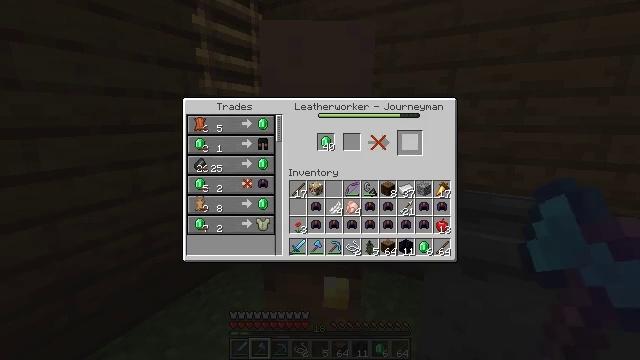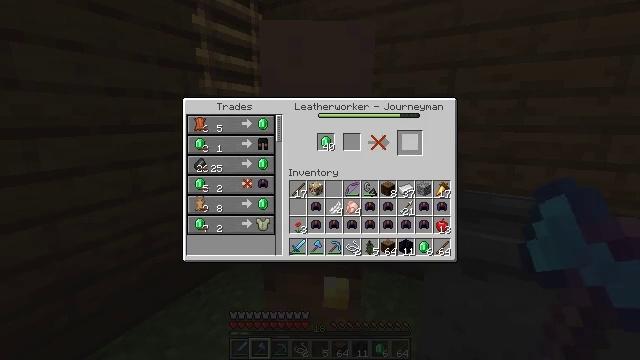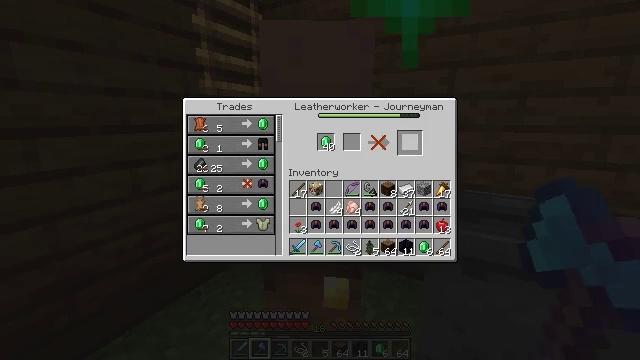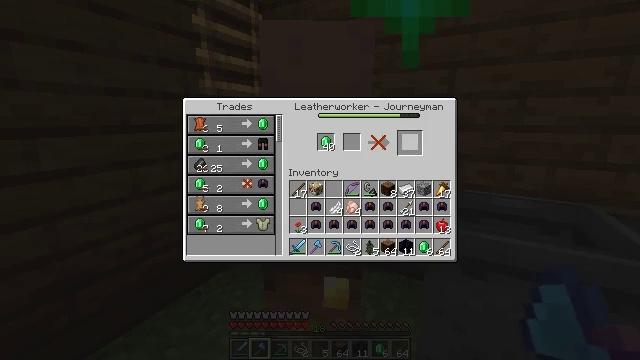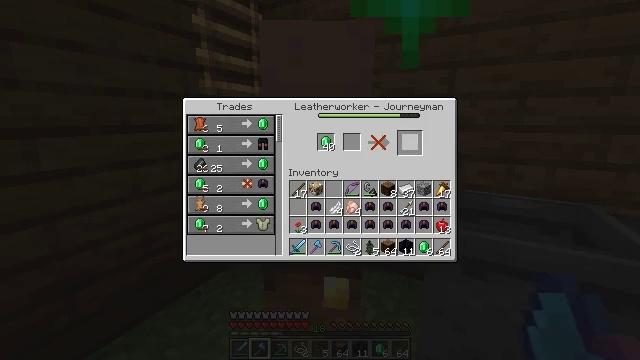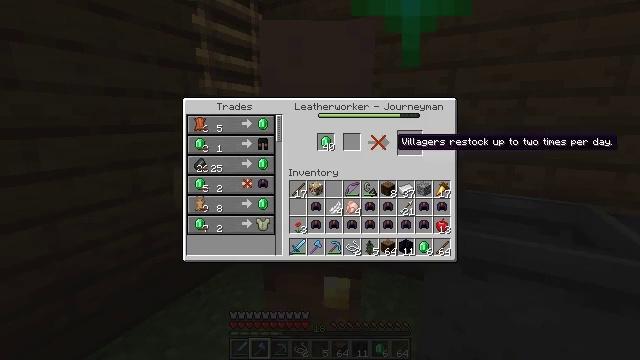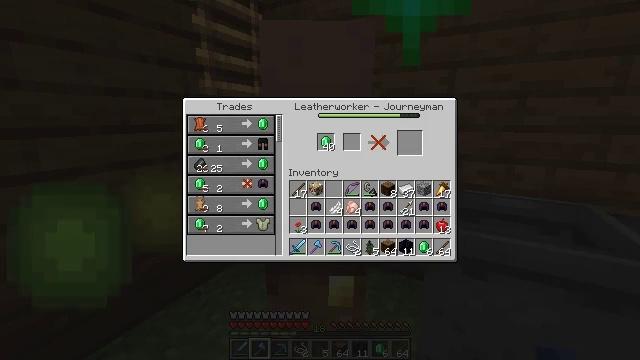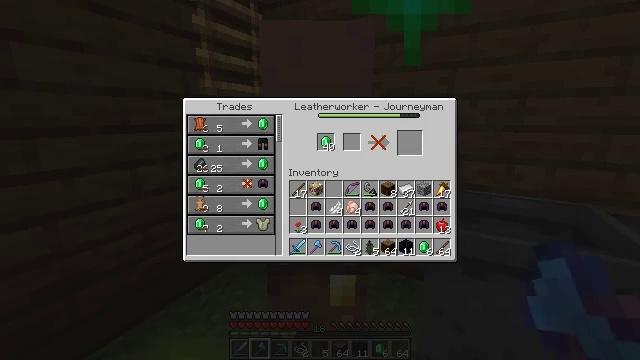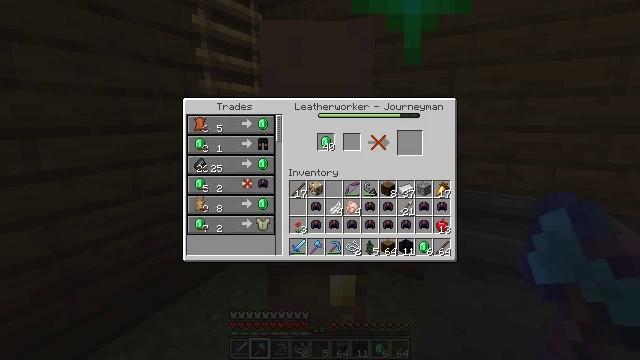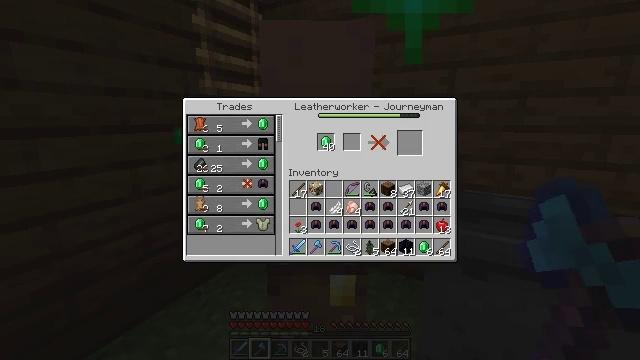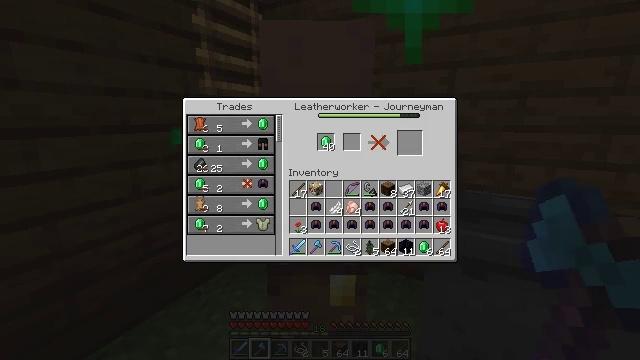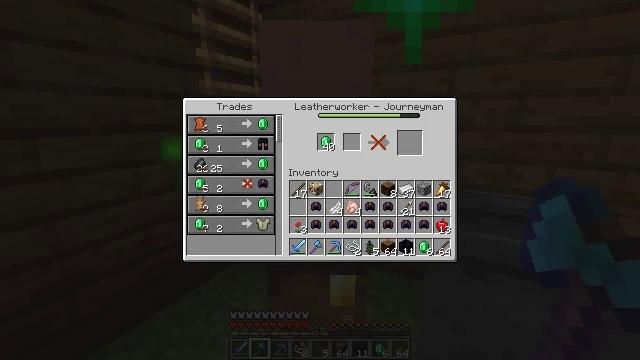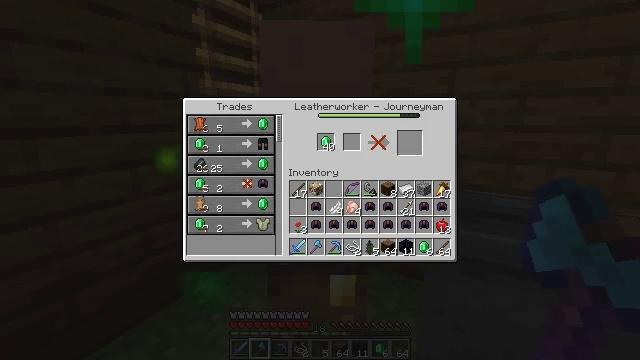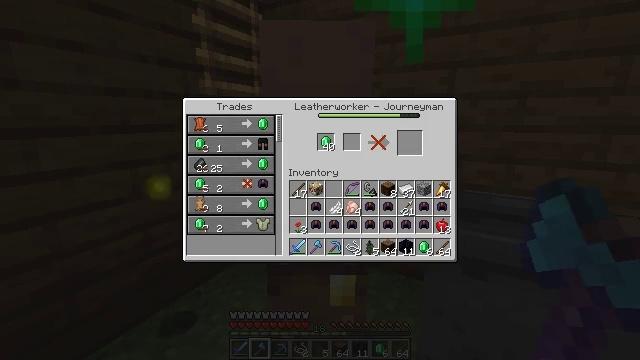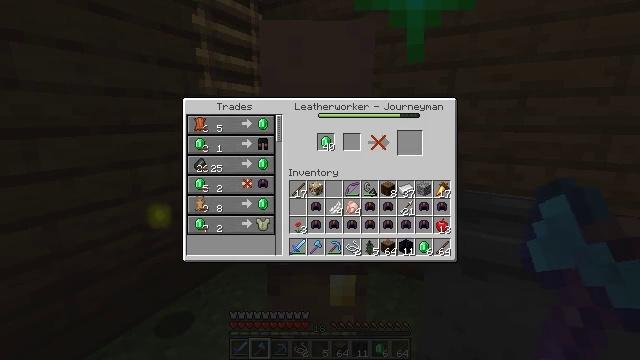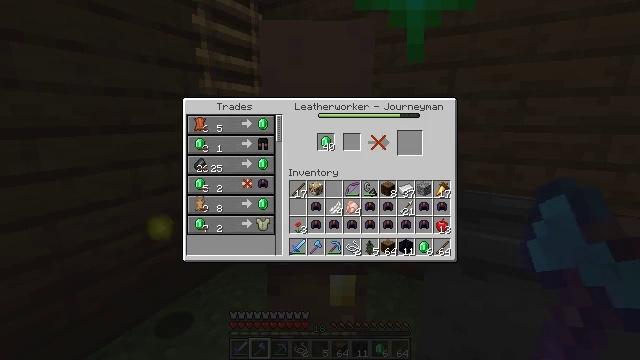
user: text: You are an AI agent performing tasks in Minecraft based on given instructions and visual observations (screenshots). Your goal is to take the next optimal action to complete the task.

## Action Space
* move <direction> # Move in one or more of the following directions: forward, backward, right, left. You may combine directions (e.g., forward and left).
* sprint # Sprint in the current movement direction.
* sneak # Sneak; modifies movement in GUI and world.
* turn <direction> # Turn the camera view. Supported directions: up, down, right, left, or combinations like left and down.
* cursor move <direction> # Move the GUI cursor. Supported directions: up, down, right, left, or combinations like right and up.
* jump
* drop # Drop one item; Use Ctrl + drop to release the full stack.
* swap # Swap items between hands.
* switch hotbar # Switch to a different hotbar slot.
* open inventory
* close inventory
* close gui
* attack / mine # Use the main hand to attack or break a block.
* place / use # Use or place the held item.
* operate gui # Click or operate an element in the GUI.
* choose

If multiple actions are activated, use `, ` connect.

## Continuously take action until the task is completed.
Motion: motion action
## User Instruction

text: Drop a leather helmet.
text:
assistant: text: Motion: sneak, open gui
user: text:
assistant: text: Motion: sneak
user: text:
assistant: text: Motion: sneak
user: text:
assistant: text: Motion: sneak
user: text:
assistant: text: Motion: cursor move left
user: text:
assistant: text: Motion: cursor move left
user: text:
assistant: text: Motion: cursor move left
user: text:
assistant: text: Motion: cursor move left
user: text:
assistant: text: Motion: no_op
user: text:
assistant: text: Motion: no_op
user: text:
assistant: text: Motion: no_op
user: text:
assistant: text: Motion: no_op
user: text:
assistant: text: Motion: no_op
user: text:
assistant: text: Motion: no_op
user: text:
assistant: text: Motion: no_op
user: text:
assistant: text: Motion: no_op
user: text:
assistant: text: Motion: no_op
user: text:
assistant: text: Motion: no_op
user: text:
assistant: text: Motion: no_op
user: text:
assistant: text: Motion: no_op
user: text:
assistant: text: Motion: no_op
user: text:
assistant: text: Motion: no_op
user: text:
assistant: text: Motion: no_op
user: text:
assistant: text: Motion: no_op
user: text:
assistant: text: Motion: no_op
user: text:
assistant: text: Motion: no_op
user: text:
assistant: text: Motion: no_op
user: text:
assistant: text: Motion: no_op
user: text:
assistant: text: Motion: no_op
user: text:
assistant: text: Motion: no_op